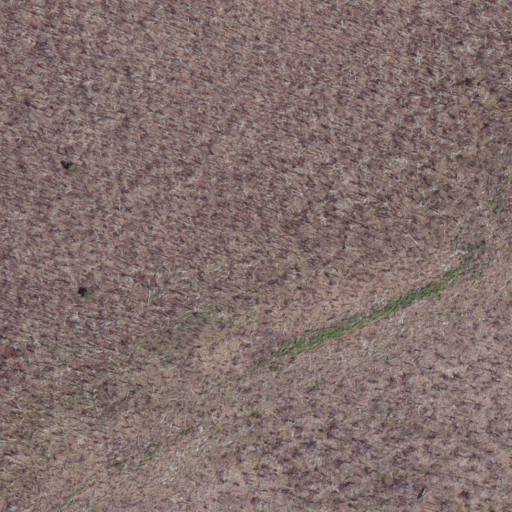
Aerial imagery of mountain in Virginia named Pearis Mountain containing only deciduous forest